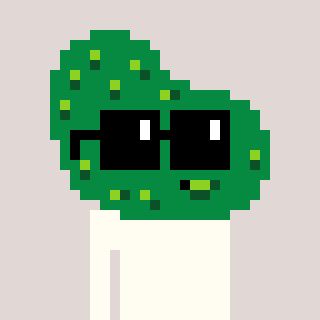
a pixel art character with square black sunglasses, a pickle-shaped head and a bluegrey-colored body on a warm background